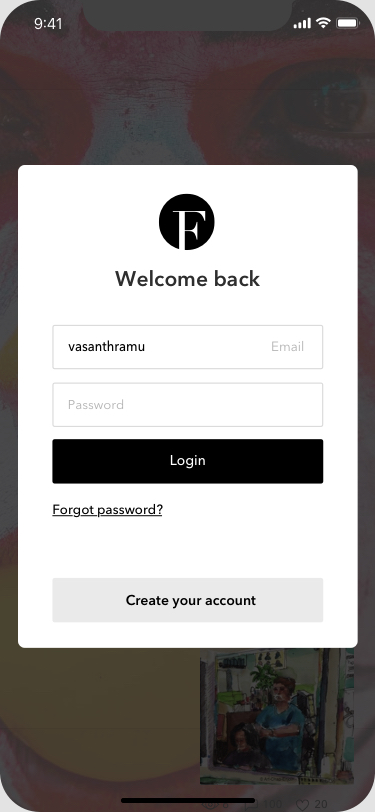
Text in this UI design:
@TvS
6
100
20
Welcome back
Forgot password?
Create your account
Password
vasanthramu
Email
Login